Question: I'm trying to retake an old project, an extension for Firefox for Android, I was developing. I have 2 phones, a personal one and the one of my work. In mine I have an old version of Firefox (40). It works exactly the same as it used to be. But, in the upgraded version of my work's phone (Firefox 46), I can't install the . I always see the "Blocked addon" popup with the text "Firefox prevented an add-on from installing on your device":
[
I have the preference 'xpinstall.signatures.required' = 'false'. But, it seems not to work. I also have Android Debug enabled. I'm doing this:
'''
#4 - This will copy the XPI to the phone SD card.
adb push $OUTPUT_DIR/$APP_NAME.xpi /sdcard/$APP_NAME.xpi;
#5 - This will start the Firefox App with the XPI to install
adb shell am start -a android.intent.action.VIEW -c android.intent.category.DEFAULT -d file:///mnt/sdcard/$APP_NAME.xpi -n $ANDROID_APP_ID/.App;
'''
In the older version of Firefox it works; in the new one, doesn't. The reason is the following:
> Our first one aims to make add-on signing a little easier for
developers. This API enables you to upload an XPI and get back the
signed add-on if it passes all the validation checks.
And:
> Firefox 48: (Pushed from Firefox 46). Release and Beta versions of
Firefox for Desktop will not allow unsigned extensions to be
installed, with no override. Firefox for Android will enforce add-on
signing, and will retain a preference -- which will be removed in a
future release -- to allow the user to disable signing enforcement.
But I need to be able to program with no validation: It is very stressful having to sign an extension every single time I introduce a little change (even just for checking if something works).
I already tried to install the nightly version, because it is intended for developers. I changed 'xpinstall.signatures.required' to 'false'. But, the behaviour is the same message.
So, how are we supposed to develop in this way? This is so impractical!
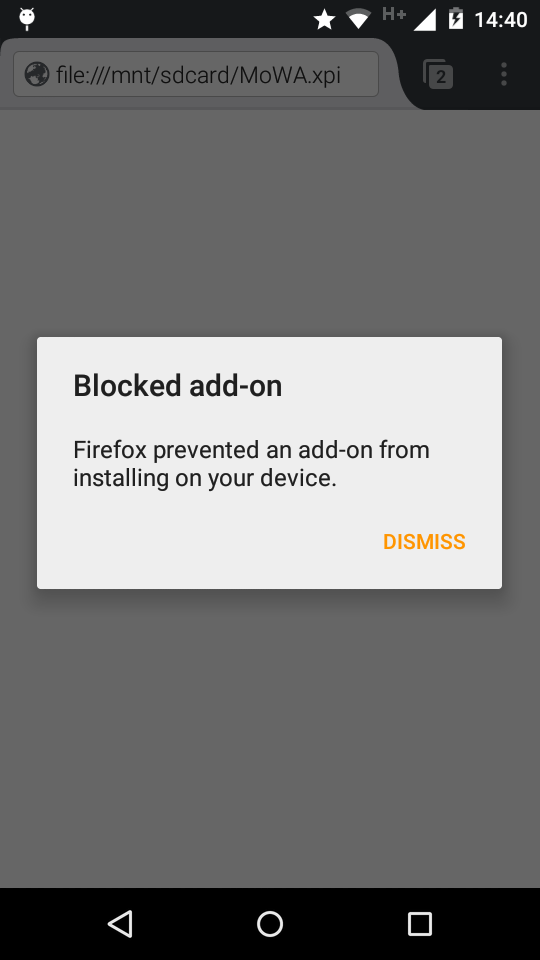
Answer: I tested this with the <URL> example from MDN. I was running Firefox 48.0, release version. This answer assumes that 'xpinstall.signatures.required' is set to 'false' in 'about:config'.
'file:///'
It appears that Firefox has disabled installing unsigned extensions by directly navigating to a 'file:///' link (I have not yet tested signed extensions.). Thus, using the 'adb shell am start -a android.intent.action.VIEW' method of using an intent to cause Firefox to navigate to the 'file:///mnt/sdcard/extentionFile.xpi' URL will only bring up the "Blocked Add-on" dialog, without the option to allow, of which you have included a screenshot in your question. This dialog is the same if you manually type in the URL.
## You can install the add-on without it being signed:
You can load an unsigned extension by navigating in Firefox to the directory containing the file (e.g. <URL>, then clicking/touching the file.
Thus, for 'adb' you will want it to open the directory, not try to have Firefox open the file directly. The 'adb' command you will want to use, based on what is in your question, would be:
'''
adb shell am start -a android.intent.action.VIEW -c android.intent.category.DEFAULT -d file:///mnt/sdcard/ -n $ANDROID_APP_ID/.App;
'''
On your phone, you will then need to select the file that is '$APP_NAME.xpi'. You will be presented one, or more, screens through which you can click to install your add-on.
These are the screens I captured when testing this. To have an otherwise empty directory, I used <URL> instead of '/mnt/sdcard/'.
First, I used 'adb' to navigate to the directory in Firefox (this is for convenience, you could navigate to it via the phone's user interface) using the command:
'''
adb" shell am start -a android.intent.action.VIEW -c android.intent.category.DEFAULT -d file:///mnt/sdcard/testing/ -n org.mozilla.firefox/.App
'''
This causes Firefox to open the directory (<URL>:
<URL>
Click/select your file. In this case, that is .
The "Blocked Add-on" Dialog will be displayed. This dialog will have the option to "Allow" the installation. [You can skip this dialog by setting 'xpinstall.whitelist.required' to 'false' in 'about:config'. But, that still won't let you install by direct navigation to the file using an intent, or typing it into the Firefox UI]:
<URL>
Then, a dialog asking if you want to install an unverified add-on:
<URL>
After which, the installation is performed:
<URL>